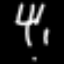
Label: fork